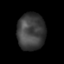
Tissue: lung
Cell type: Myeloid cells
Senescence score: 0.2159
Nuclear area (px): 1010
Mean DAPI intensity: 62.3